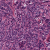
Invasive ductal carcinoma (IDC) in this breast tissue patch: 1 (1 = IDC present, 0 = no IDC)